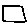
Label: square